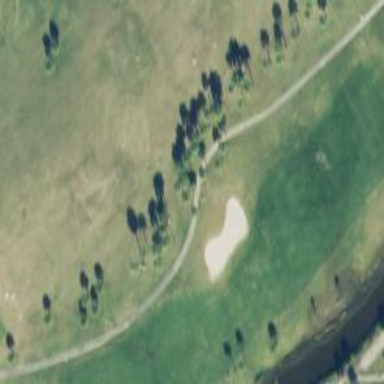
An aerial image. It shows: Path for both road and golf.